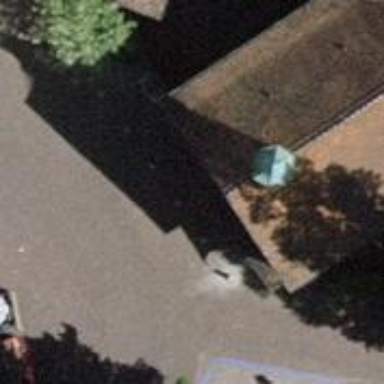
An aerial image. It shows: Historic monument.